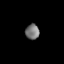
Tissue: lung
Cell type: T cells
Senescence score: 0.2191
Nuclear area (px): 208
Mean DAPI intensity: 117.12